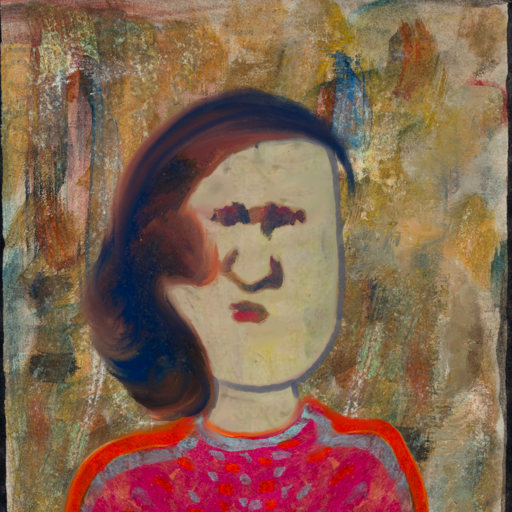
Background: Pipe, Head And Neck Front: Hill_Girl, Face Front: In_The_Sun, Bust: Sisters, Hair Front: Mother_And_Son_Son, Head Accessory: Blank, Second Necklace: Blank, Necklace: Blank, Baby: Blank